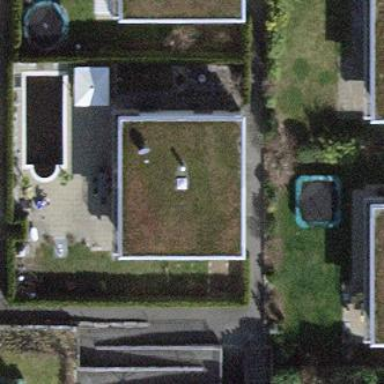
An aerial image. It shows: Detached building with flat roof.